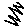
Label: zigzag